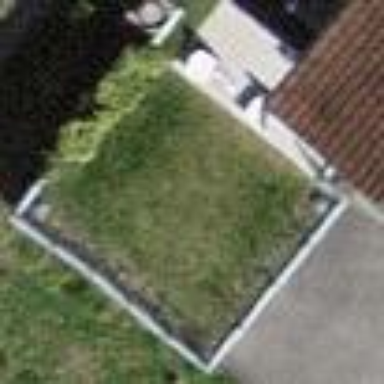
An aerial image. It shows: Garage.